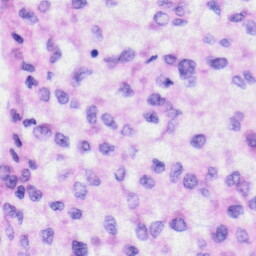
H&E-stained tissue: Liver